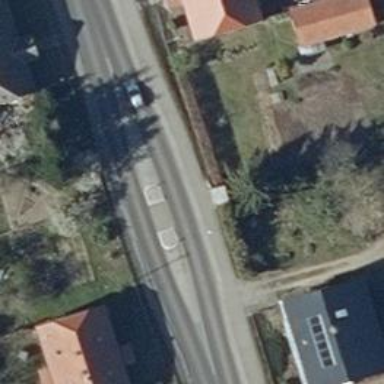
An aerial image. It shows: Crossing with central island for traffic calming measures.